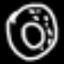
Label: donut